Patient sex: F
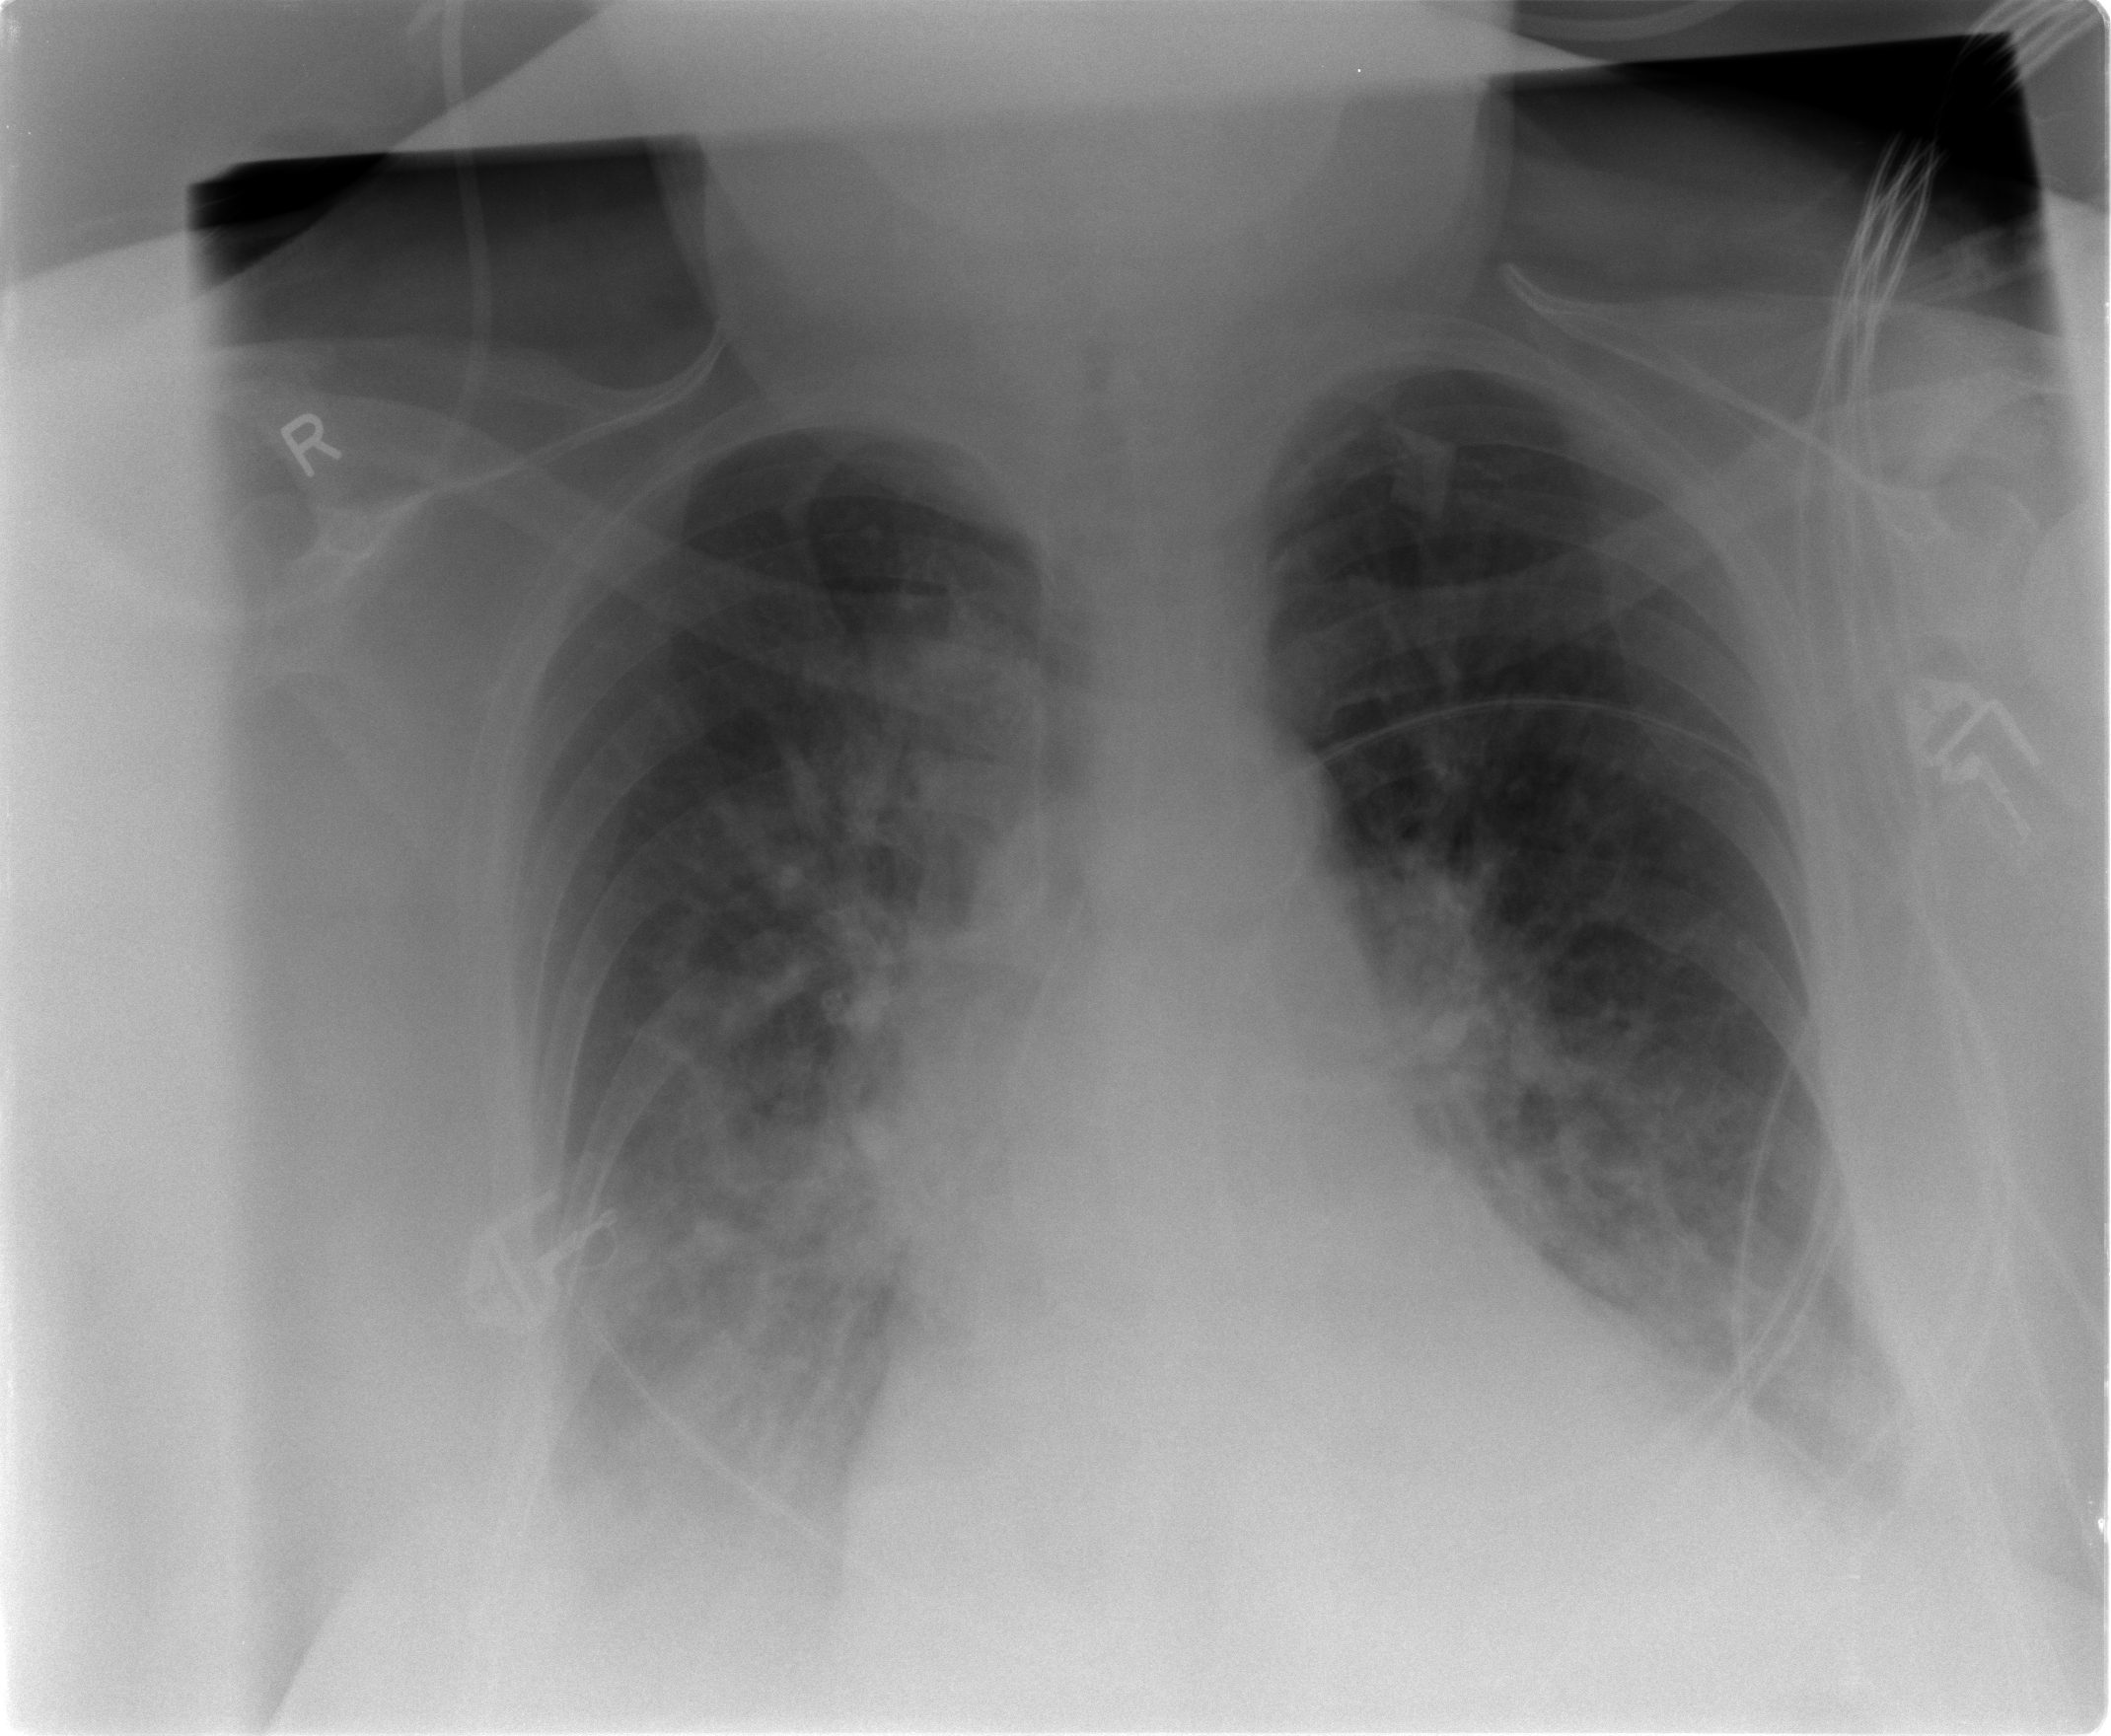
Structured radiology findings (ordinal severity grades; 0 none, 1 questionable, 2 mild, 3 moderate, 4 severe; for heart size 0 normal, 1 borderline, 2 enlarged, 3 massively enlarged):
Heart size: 2
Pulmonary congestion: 2
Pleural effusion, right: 3
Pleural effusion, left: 2
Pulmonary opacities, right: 2
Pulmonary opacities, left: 2
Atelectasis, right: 3
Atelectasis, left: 2